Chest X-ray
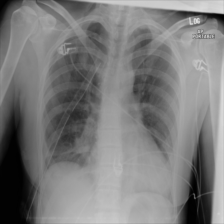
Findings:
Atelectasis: positive
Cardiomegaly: negative
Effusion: negative
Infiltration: negative
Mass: negative
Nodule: negative
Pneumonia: negative
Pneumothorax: positive
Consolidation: negative
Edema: negative
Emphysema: positive
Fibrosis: negative
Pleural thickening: negative
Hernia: negative